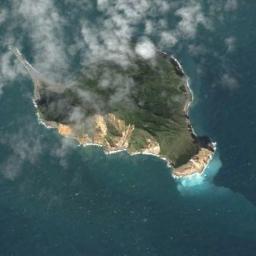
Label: island